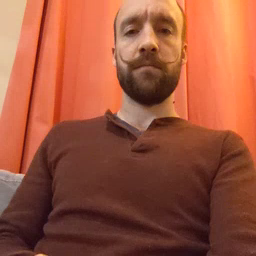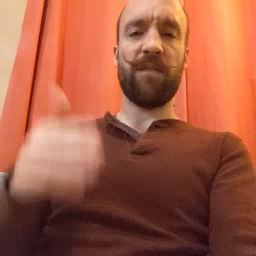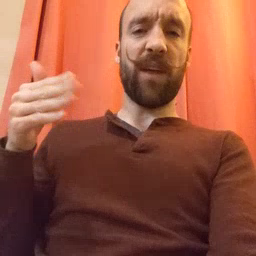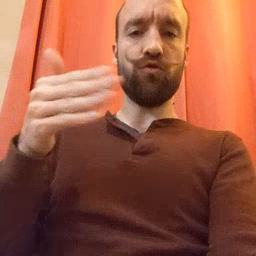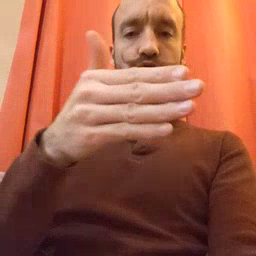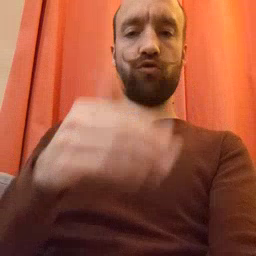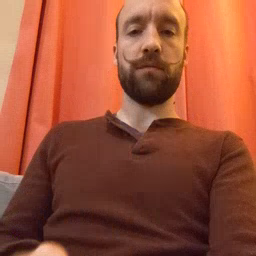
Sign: fish